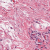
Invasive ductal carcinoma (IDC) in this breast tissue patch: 0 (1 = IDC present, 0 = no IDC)